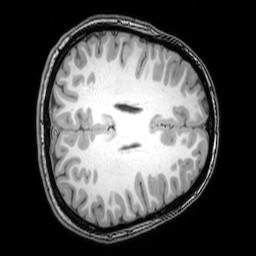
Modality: T1w
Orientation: axial
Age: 24
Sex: female
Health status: healthy
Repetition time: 0.081 s
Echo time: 0.037 s